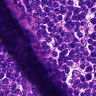
Metastatic tissue present: no